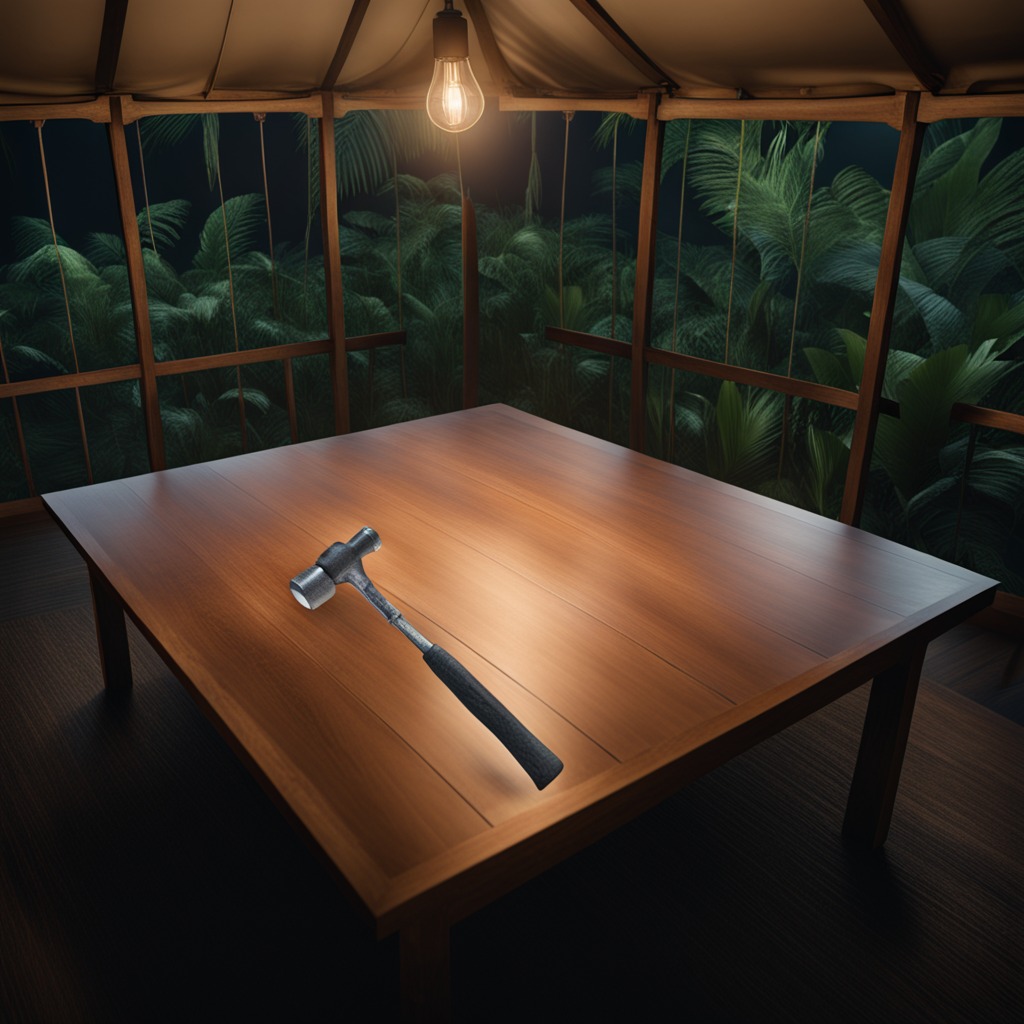
A hammer lying on a wooden table inside a jungle field workshop tent at night.